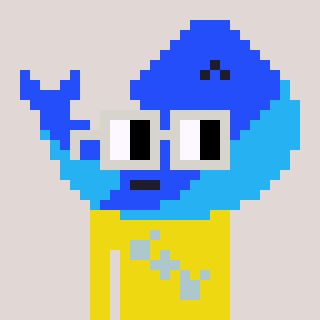
a pixel art character with square light gray glasses, a whale-shaped head and a yellow-colored body on a warm background